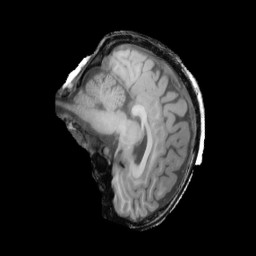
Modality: T1w
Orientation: sagittal
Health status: ill
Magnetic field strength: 3 T